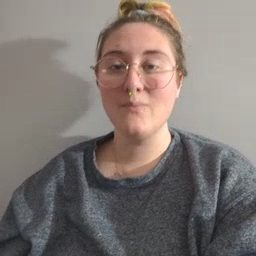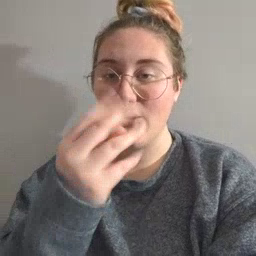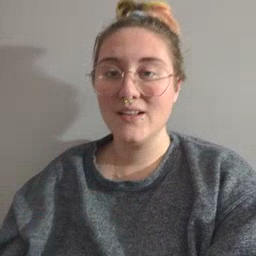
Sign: wolf